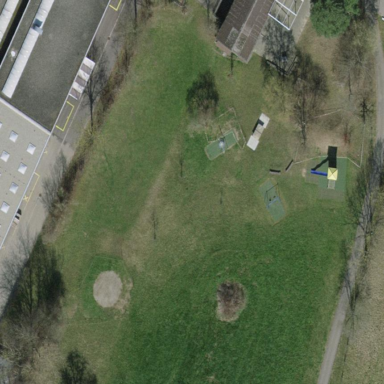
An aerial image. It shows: Playground area for leisure activities on the land.